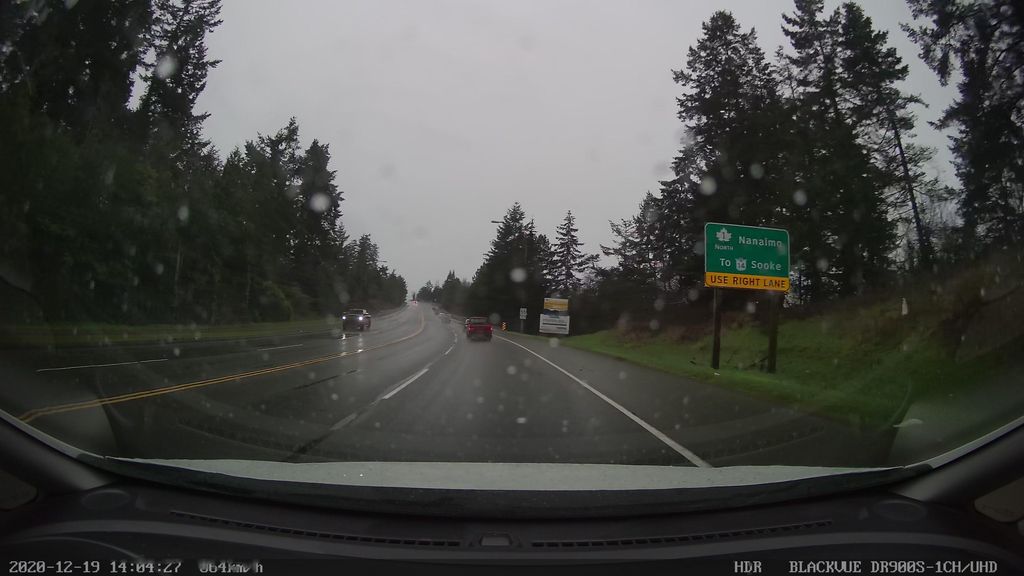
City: victoria